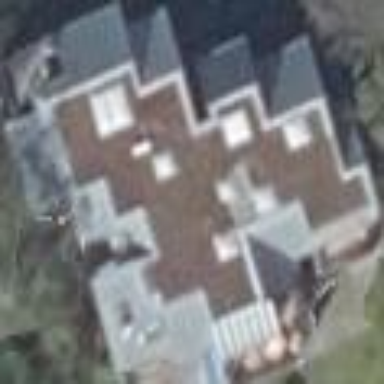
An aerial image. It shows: Residential building with unique quadruple saltbox roof shape.